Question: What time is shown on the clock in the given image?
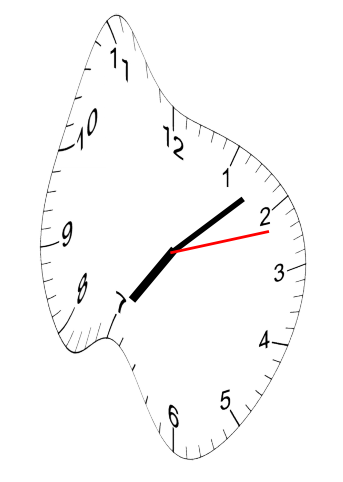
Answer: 07:08:12